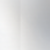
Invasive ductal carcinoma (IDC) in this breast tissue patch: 0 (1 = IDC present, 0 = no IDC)